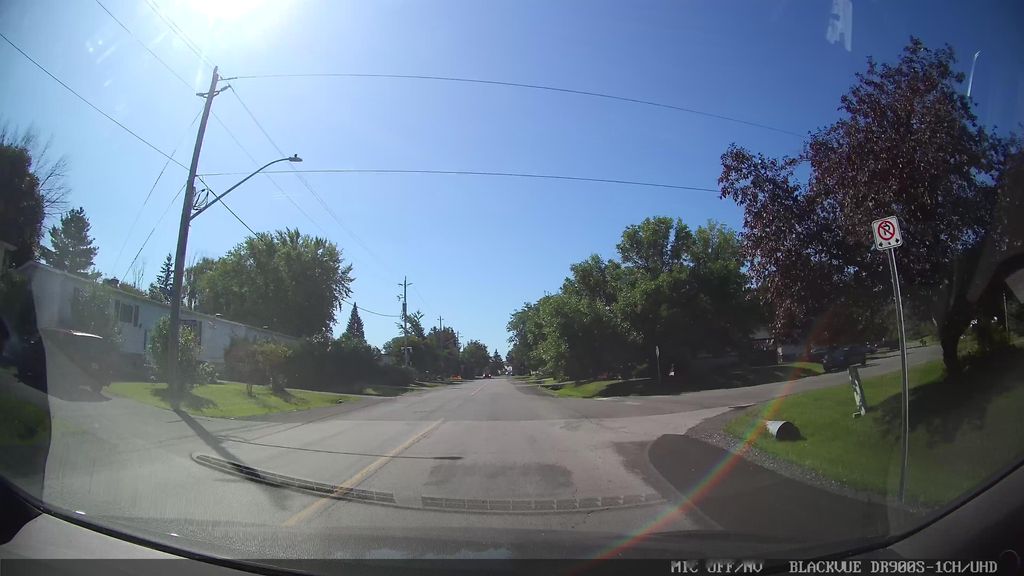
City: ottawa-gatineau